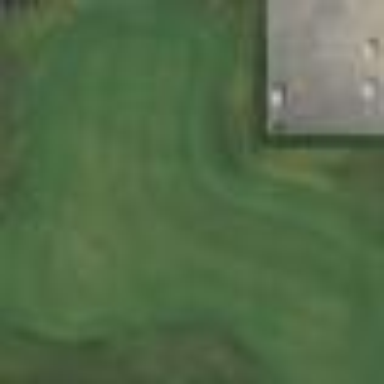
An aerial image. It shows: Golf green.